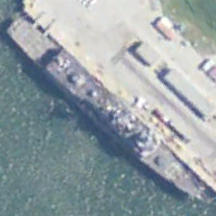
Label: Ticonderoga-class_cruiser